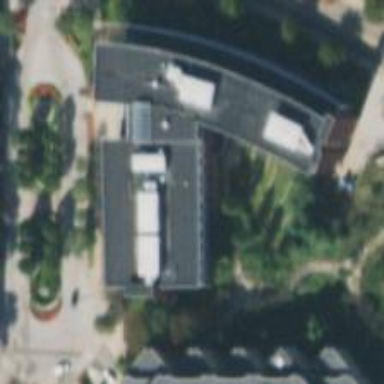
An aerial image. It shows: University building.